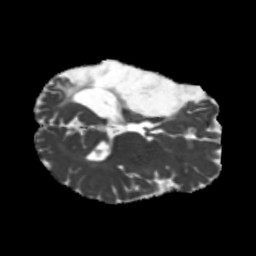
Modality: MD
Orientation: axial
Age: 40
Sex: male
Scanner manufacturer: siemens
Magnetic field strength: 3 T
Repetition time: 5.25 s
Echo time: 0.08 s